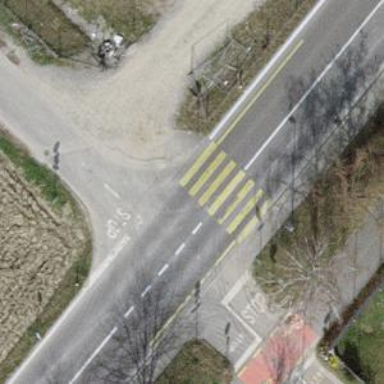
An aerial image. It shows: Zebra crossing for pedestrians.